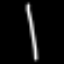
Label: line